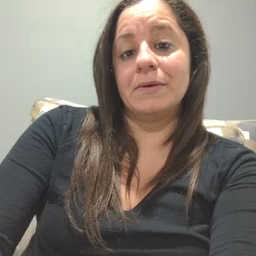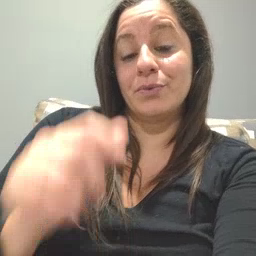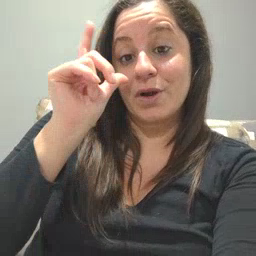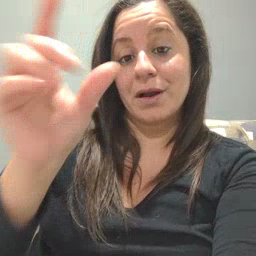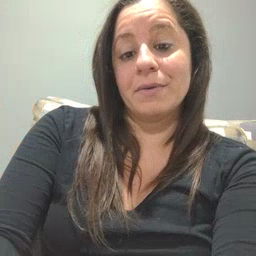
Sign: wake